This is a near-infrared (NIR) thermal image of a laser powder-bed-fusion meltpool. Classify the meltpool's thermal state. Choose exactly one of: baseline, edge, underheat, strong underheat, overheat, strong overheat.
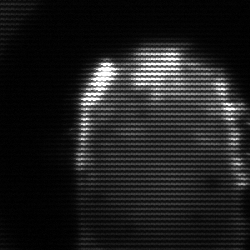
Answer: baseline